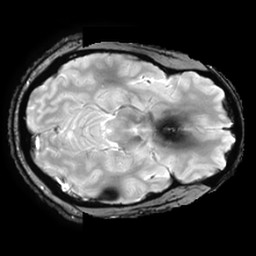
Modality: T2starw
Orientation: axial
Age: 26
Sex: male
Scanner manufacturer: ge
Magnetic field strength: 3 T
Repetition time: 0.65 s
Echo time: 0.02 s